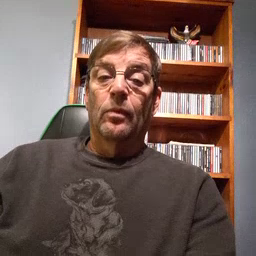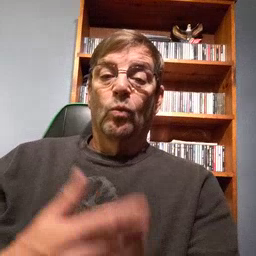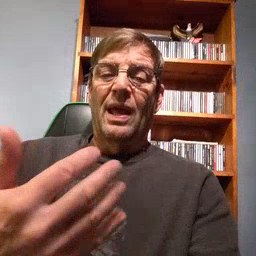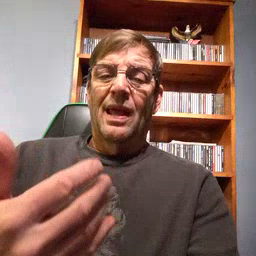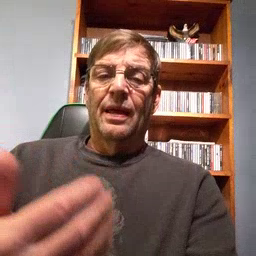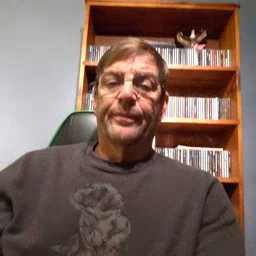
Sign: wait